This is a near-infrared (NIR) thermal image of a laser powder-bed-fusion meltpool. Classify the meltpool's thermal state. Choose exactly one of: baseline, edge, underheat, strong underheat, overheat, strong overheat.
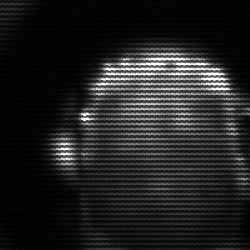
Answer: baseline